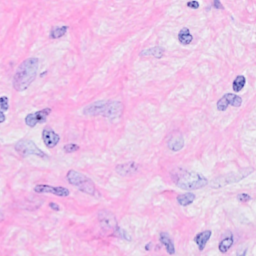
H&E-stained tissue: Breast